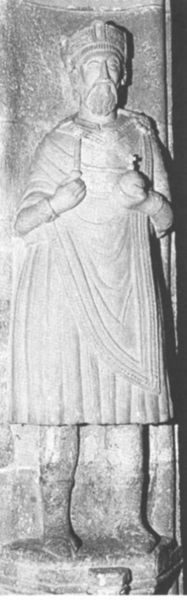
Titel: König (Karl der Große?)
Standort: Müstair, St. Johann (EU - CH)
Schlagwörter: mann, umhang, weiß, säule, rock, bart, arme, falten, sockel, stein, hände, figur, geistlicher, mantel, reich, stehend, krone, skulptur, statue, beine, relief, füsse, kaiser, könig, büste, überwurf, foto, nische, faust, stiefel, toga, mittelalter, macht, karl, heilig, tunika, insignien, zepter, weltkugel, mächtig, reichsapfel, würdenträger, halbplastik, herrcher, sirien